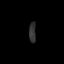
Tissue: prostate
Cell type: T cells
Senescence score: 0.7243
Nuclear area (px): 137
Mean DAPI intensity: 49.934